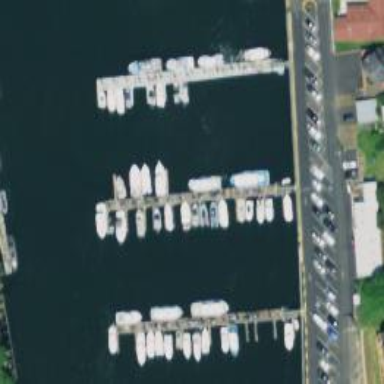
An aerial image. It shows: Man-made pier.